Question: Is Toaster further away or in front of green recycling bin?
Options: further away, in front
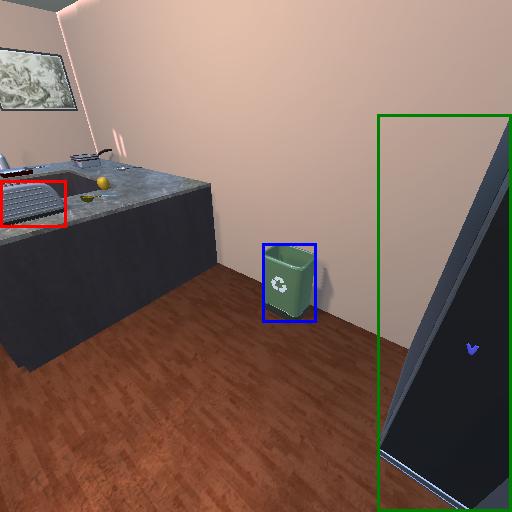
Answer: further away